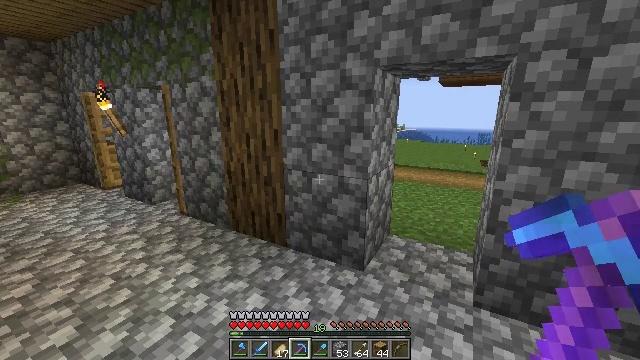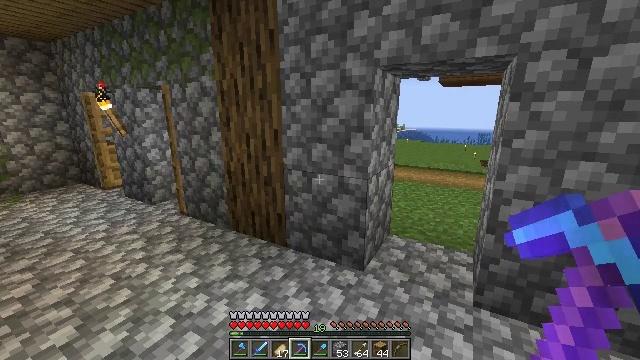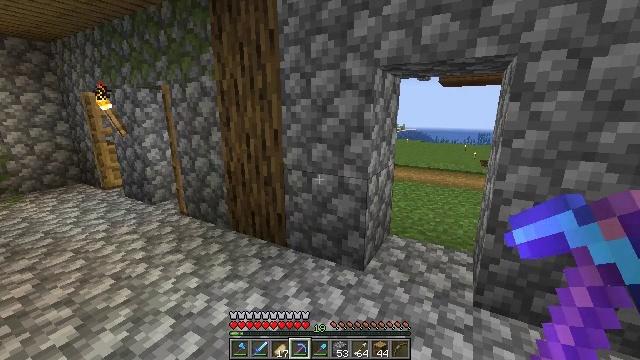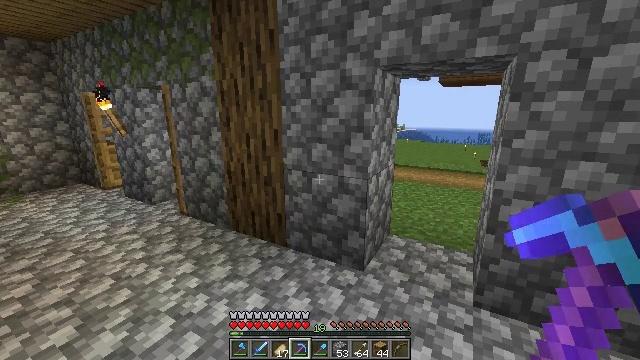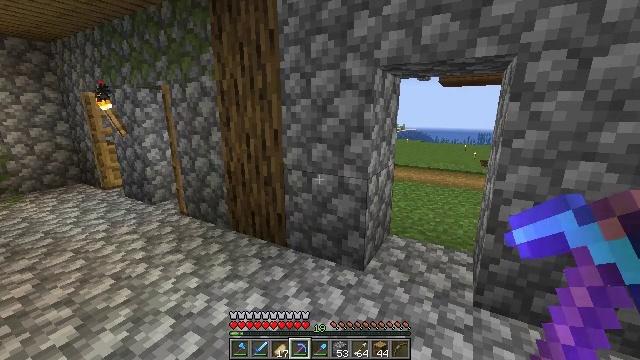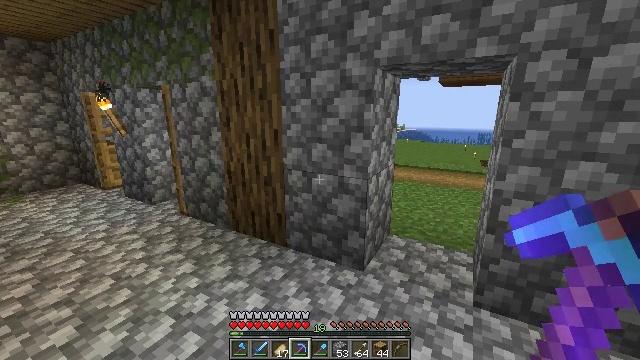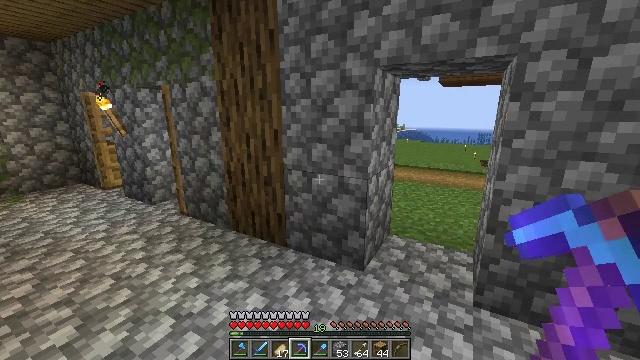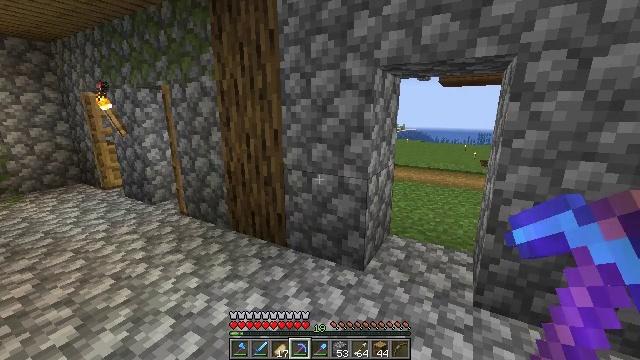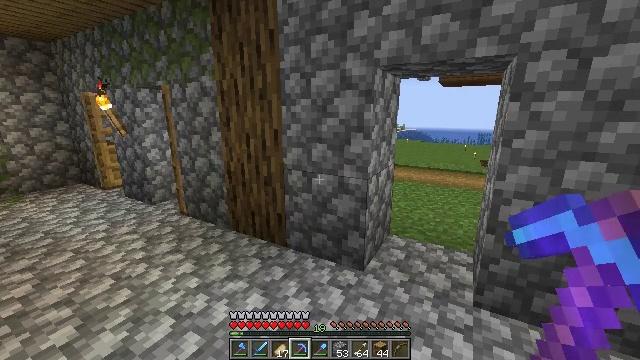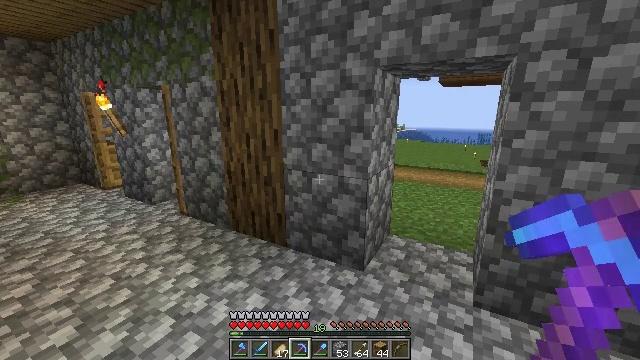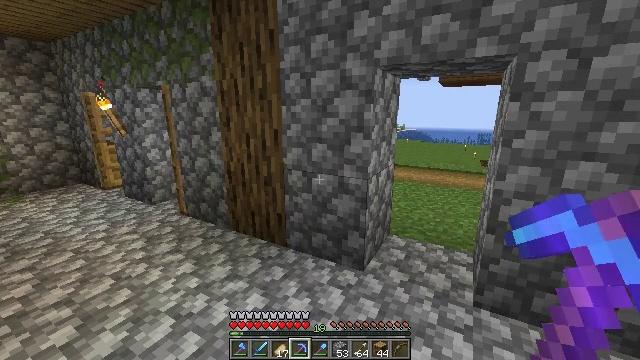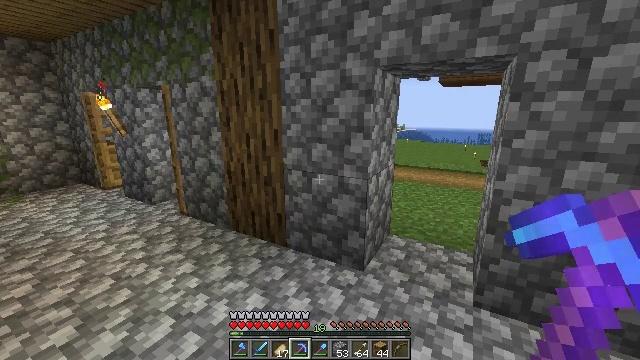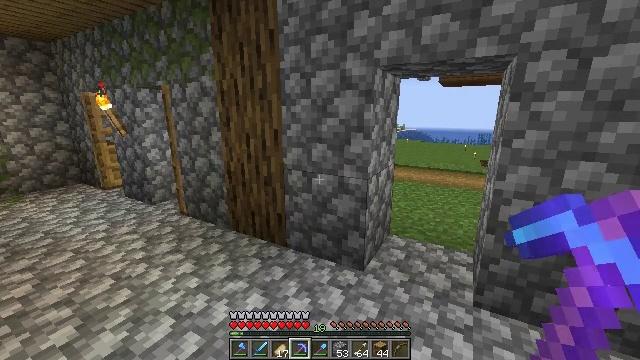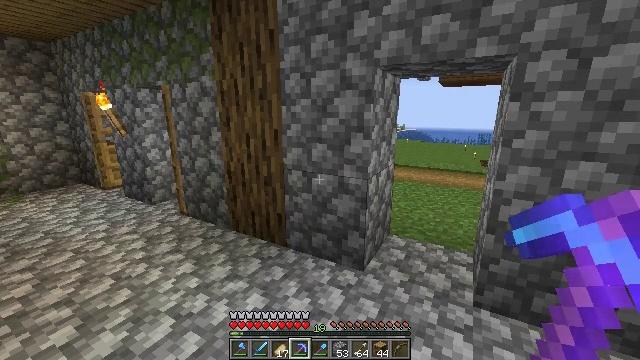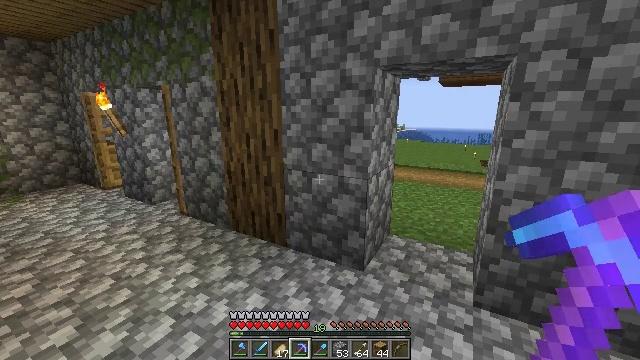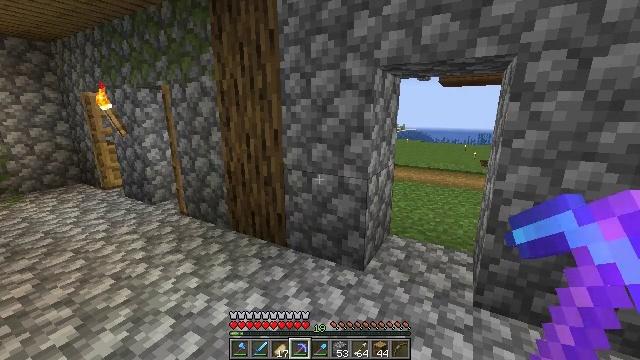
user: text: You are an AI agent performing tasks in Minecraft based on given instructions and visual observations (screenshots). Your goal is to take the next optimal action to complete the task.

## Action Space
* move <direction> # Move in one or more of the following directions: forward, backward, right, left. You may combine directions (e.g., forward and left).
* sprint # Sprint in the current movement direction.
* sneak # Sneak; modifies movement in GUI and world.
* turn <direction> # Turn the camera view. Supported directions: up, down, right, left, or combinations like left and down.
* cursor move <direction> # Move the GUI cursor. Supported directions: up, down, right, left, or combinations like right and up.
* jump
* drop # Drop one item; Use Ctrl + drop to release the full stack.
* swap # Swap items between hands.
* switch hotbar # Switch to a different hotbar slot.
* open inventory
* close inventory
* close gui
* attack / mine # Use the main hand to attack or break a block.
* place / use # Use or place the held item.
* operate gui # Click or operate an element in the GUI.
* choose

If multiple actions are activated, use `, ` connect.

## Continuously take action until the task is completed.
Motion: motion action
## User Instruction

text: Mine the oak door to pick it up.
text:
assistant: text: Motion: no_op
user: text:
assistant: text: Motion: no_op
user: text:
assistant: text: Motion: no_op
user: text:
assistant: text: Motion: no_op
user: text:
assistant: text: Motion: no_op
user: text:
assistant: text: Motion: no_op
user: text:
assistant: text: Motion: no_op
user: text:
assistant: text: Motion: no_op
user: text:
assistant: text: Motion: no_op
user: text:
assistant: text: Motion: no_op
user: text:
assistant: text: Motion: no_op
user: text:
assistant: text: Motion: no_op
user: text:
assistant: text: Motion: no_op
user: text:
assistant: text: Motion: no_op
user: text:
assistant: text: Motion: no_op
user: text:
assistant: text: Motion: no_op
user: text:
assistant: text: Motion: no_op
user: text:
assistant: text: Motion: no_op
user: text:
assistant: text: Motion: no_op
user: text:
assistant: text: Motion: no_op
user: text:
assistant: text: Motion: no_op
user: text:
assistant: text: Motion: no_op
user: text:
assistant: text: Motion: no_op
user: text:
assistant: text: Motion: turn right and up
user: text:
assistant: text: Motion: turn right
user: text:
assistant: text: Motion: no_op
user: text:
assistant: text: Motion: turn left
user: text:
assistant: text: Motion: move forward, turn left
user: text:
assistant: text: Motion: move forward, turn left
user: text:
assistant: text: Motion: move forward, turn left